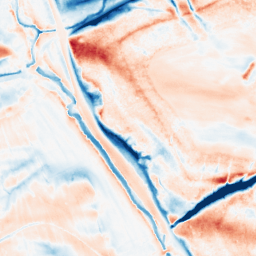
Category: classical
Decomposition family: gaussian_anisotropic
Decomposition parameters: sigma_x: 2
sigma_y: 10
Upsampling method: cubic_mitchell
Upsampling parameters: scale: 2
Upsampling scale: 2